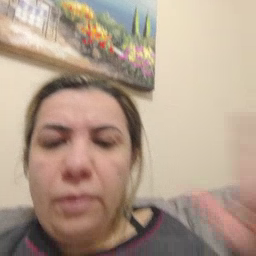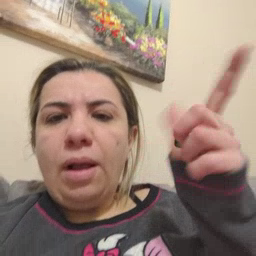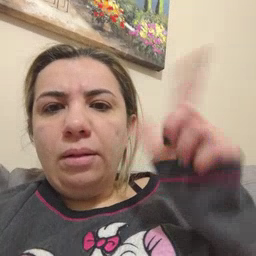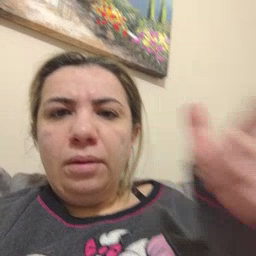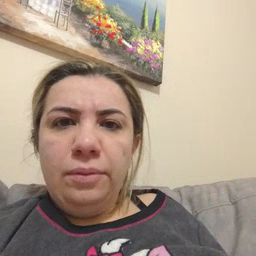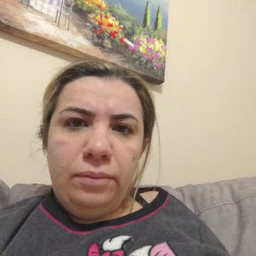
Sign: later